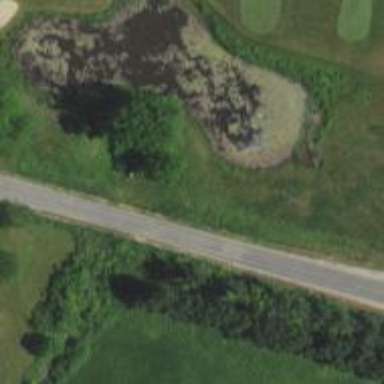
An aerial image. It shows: Picturesque scene of golf course with lateral water hazard.